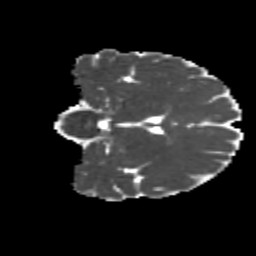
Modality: MD
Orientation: coronal
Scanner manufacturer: siemens
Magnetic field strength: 3 T
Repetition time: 4.16 s
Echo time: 0.0806 s